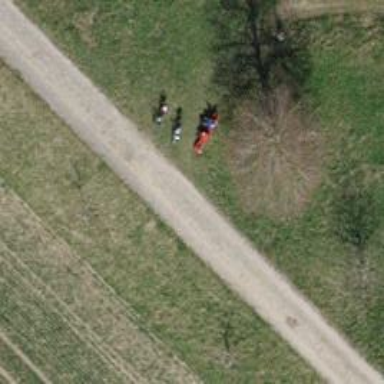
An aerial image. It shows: Red bench.